Interaction volume radius: 10 \u00c5
Interaction volume height: 15 \u00c5
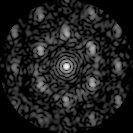
Disorder parameter: 0.5675